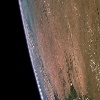
Label: land